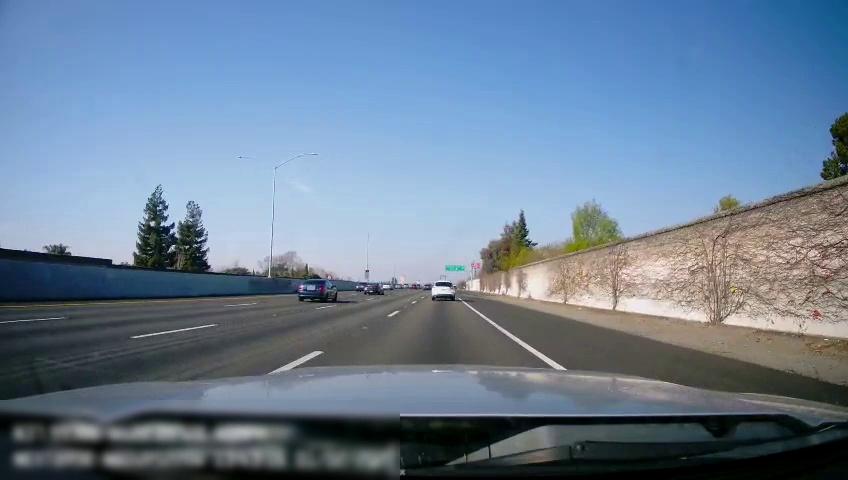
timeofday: Day
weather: Sunny
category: Drivable Space
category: Vehicles | SUV
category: Vehicles | Car
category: Vehicles | Car
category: Vehicles | Car
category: Lanes | Current Lane
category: Lanes | Current Lane
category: Lanes | Alternate Lane
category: Lanes | Alternate Lane
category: Lanes | Alternate Lane
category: Traffic | Signs
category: Traffic | Signs